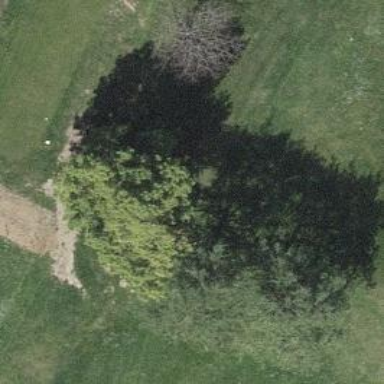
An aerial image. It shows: Beautiful tree in nature.